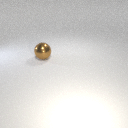
large brown metal sphere